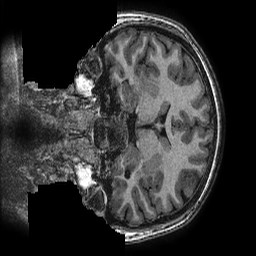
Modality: T1w
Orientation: coronal
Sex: female
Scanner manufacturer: ge
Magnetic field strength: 3 T
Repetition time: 0.0077 s
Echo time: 0.003436 s